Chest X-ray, PA view. Patient: 17 years old, sex M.
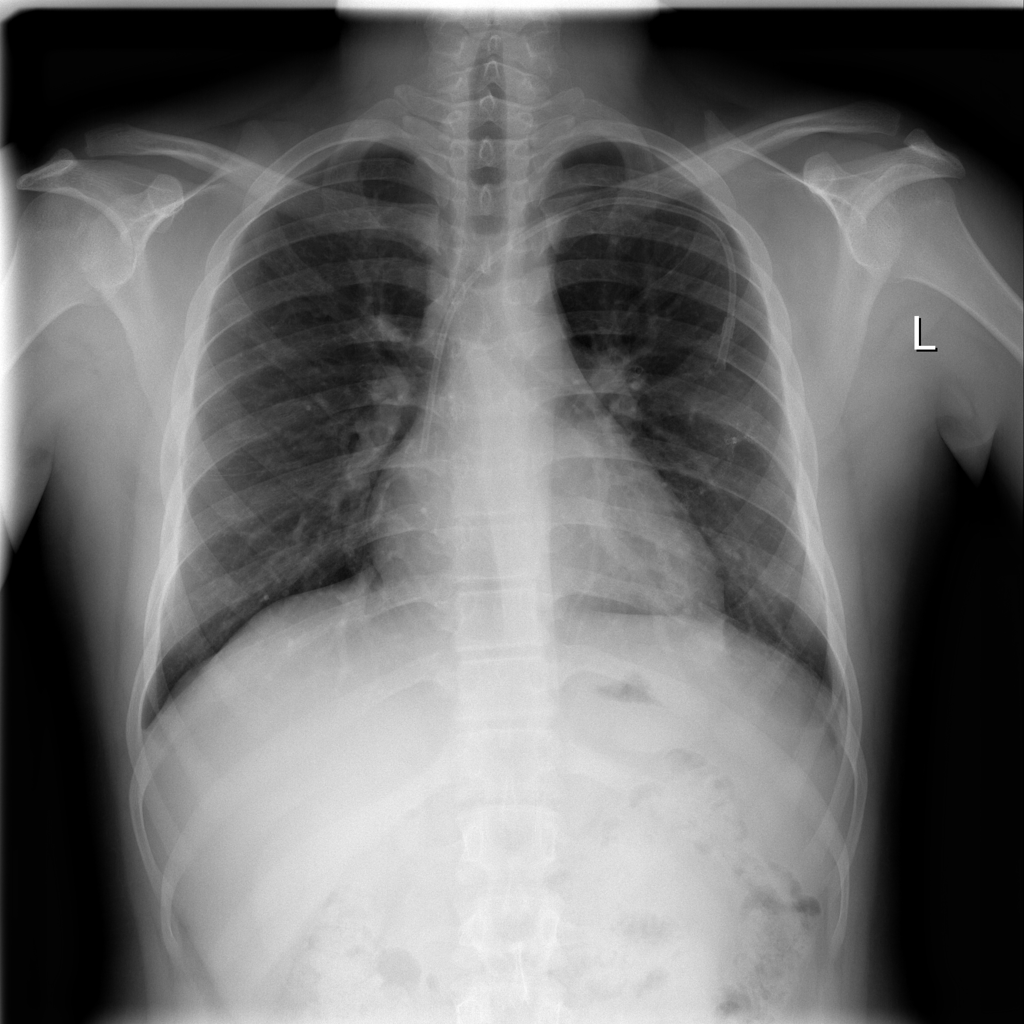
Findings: No Finding